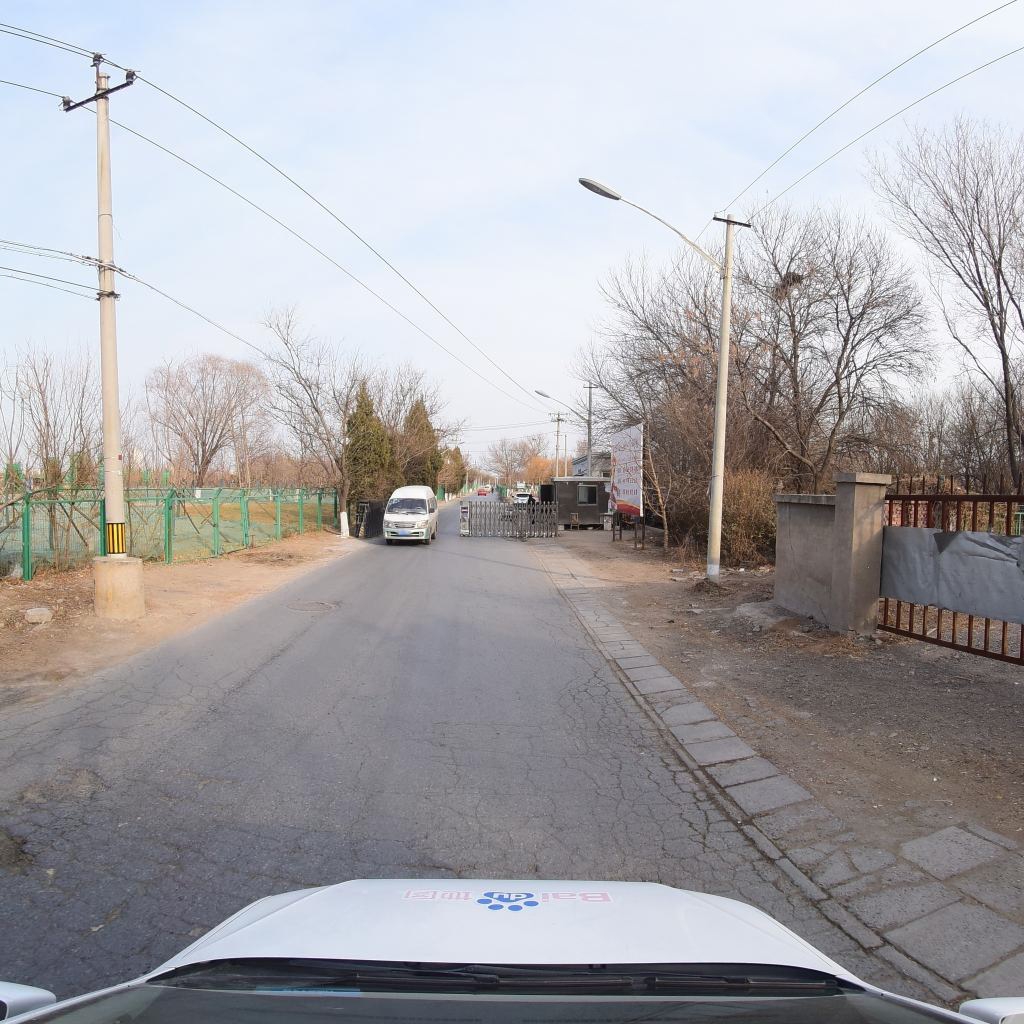
Region: Fengtai
Road damage annotations: pothole, pothole, alligator crack, manhole cover, pothole